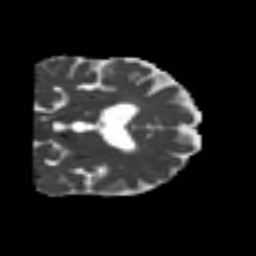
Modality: MD
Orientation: coronal
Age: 59
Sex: male
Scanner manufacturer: siemens
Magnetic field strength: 3 T
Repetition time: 4.987 s
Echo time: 0.0792 s